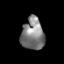
Tissue: prostate
Cell type: T cells
Senescence score: 0.1699
Nuclear area (px): 719
Mean DAPI intensity: 126.791